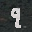
Label: 9